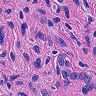
Metastatic tissue present: yes